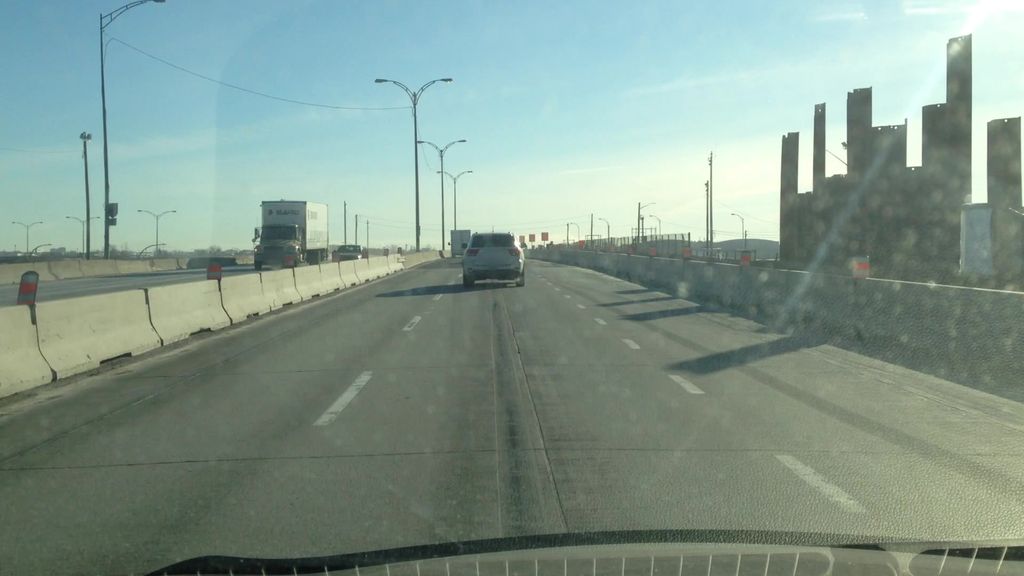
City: montreal